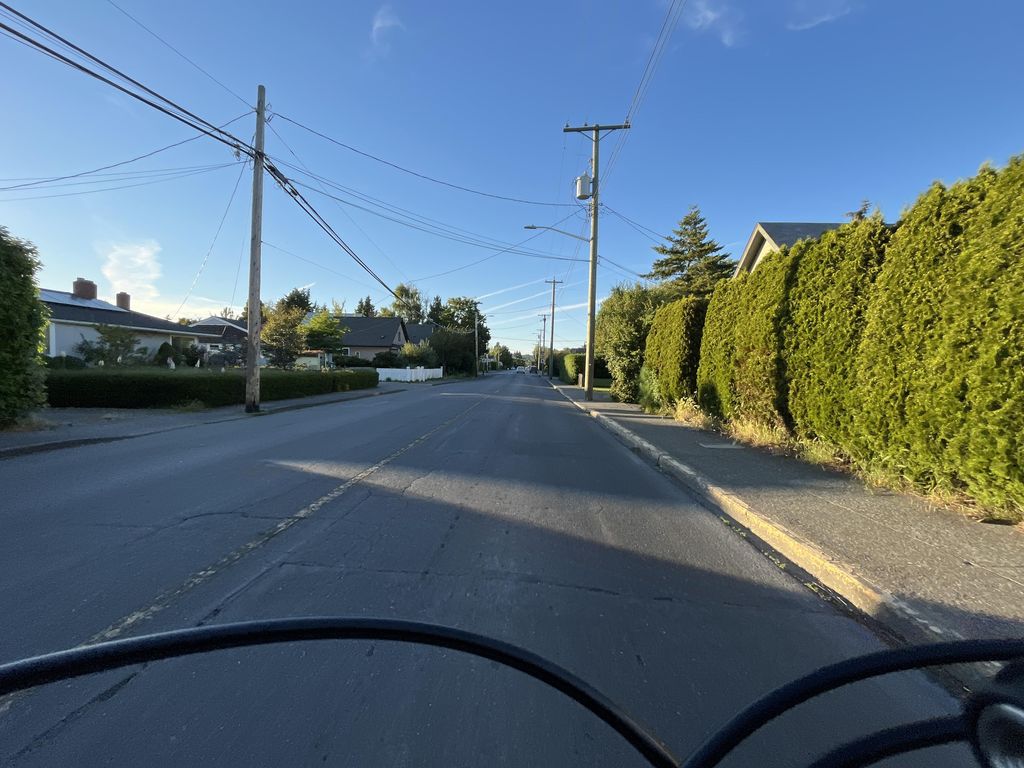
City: victoria